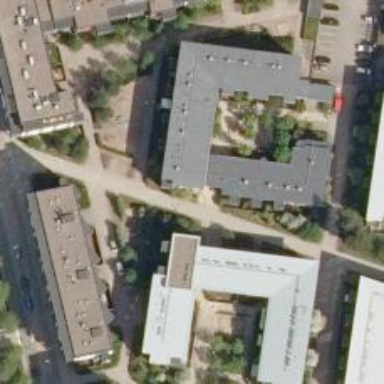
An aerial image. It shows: Part of building.